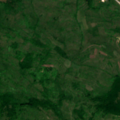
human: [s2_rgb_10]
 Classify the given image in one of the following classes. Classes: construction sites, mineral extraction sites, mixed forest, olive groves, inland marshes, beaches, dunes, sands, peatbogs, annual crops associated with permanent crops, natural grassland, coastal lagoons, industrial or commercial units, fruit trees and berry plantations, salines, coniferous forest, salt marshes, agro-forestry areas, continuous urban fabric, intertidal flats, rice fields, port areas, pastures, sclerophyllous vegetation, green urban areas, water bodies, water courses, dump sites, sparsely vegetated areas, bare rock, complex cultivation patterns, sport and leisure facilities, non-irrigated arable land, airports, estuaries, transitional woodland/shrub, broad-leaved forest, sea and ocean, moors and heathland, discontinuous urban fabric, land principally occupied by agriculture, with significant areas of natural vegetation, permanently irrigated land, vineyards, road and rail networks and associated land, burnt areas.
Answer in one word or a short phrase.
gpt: complex cultivation patterns, land principally occupied by agriculture, with significant areas of natural vegetation, broad-leaved forest, transitional woodland/shrub